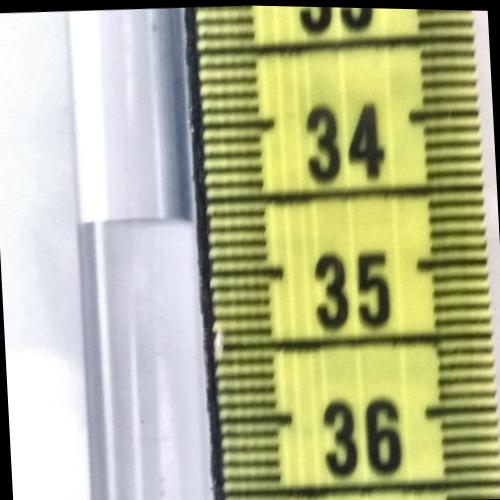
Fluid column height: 34.6 cm